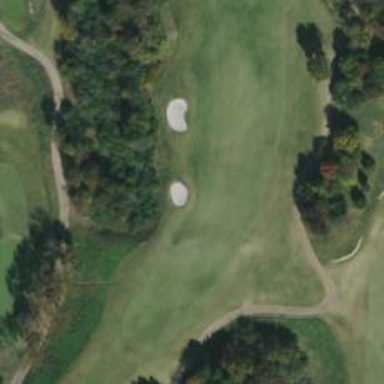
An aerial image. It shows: View of golf hole.